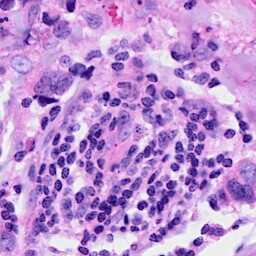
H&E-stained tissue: Breast